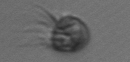
Label: Ciliophora